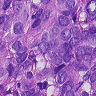
Metastatic tissue present: yes